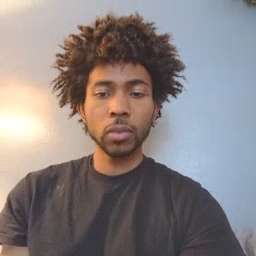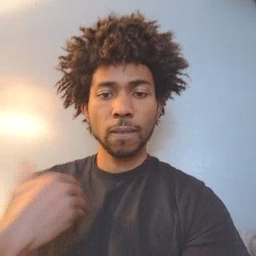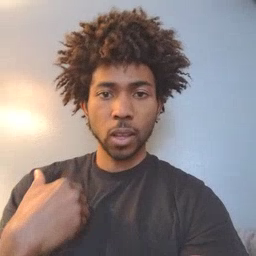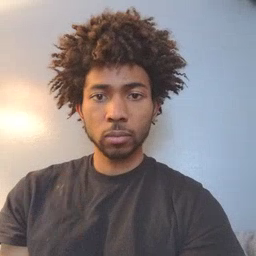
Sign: have